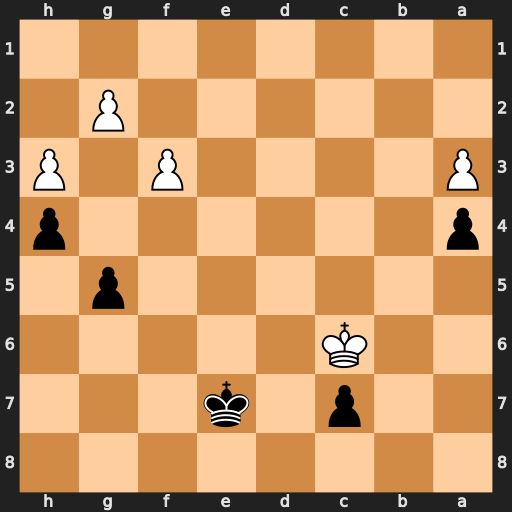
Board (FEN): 8/2p1k3/2K5/6p1/p6p/P4P1P/6P1/8
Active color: b
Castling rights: -
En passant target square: -
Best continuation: Ke6 Kxc7 Kd5 Kd7 Kc4